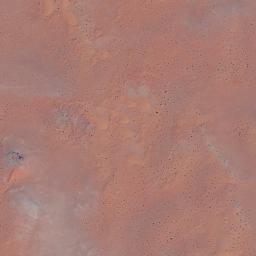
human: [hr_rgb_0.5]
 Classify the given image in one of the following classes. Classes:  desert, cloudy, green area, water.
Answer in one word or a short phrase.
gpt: desert